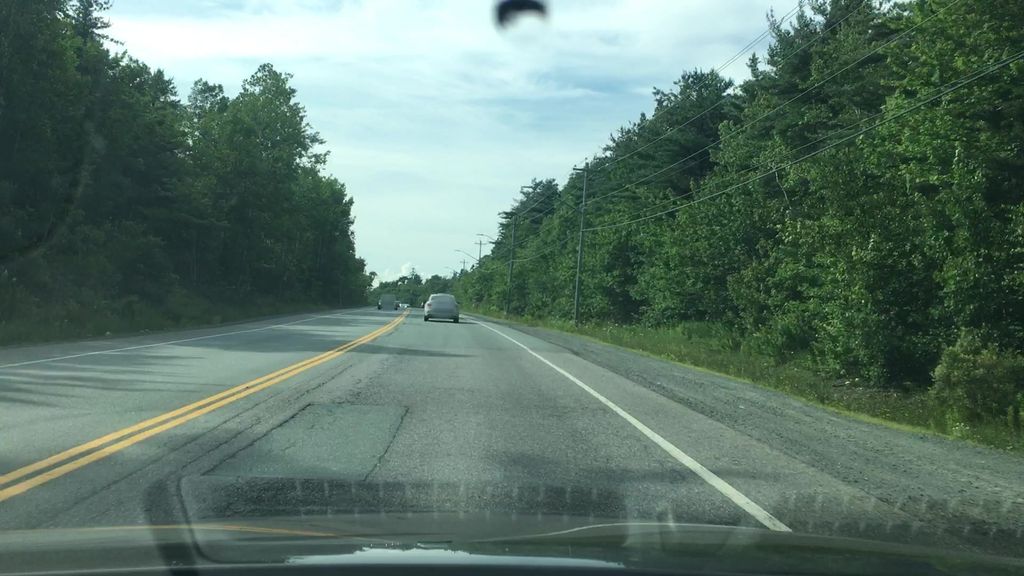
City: halifax